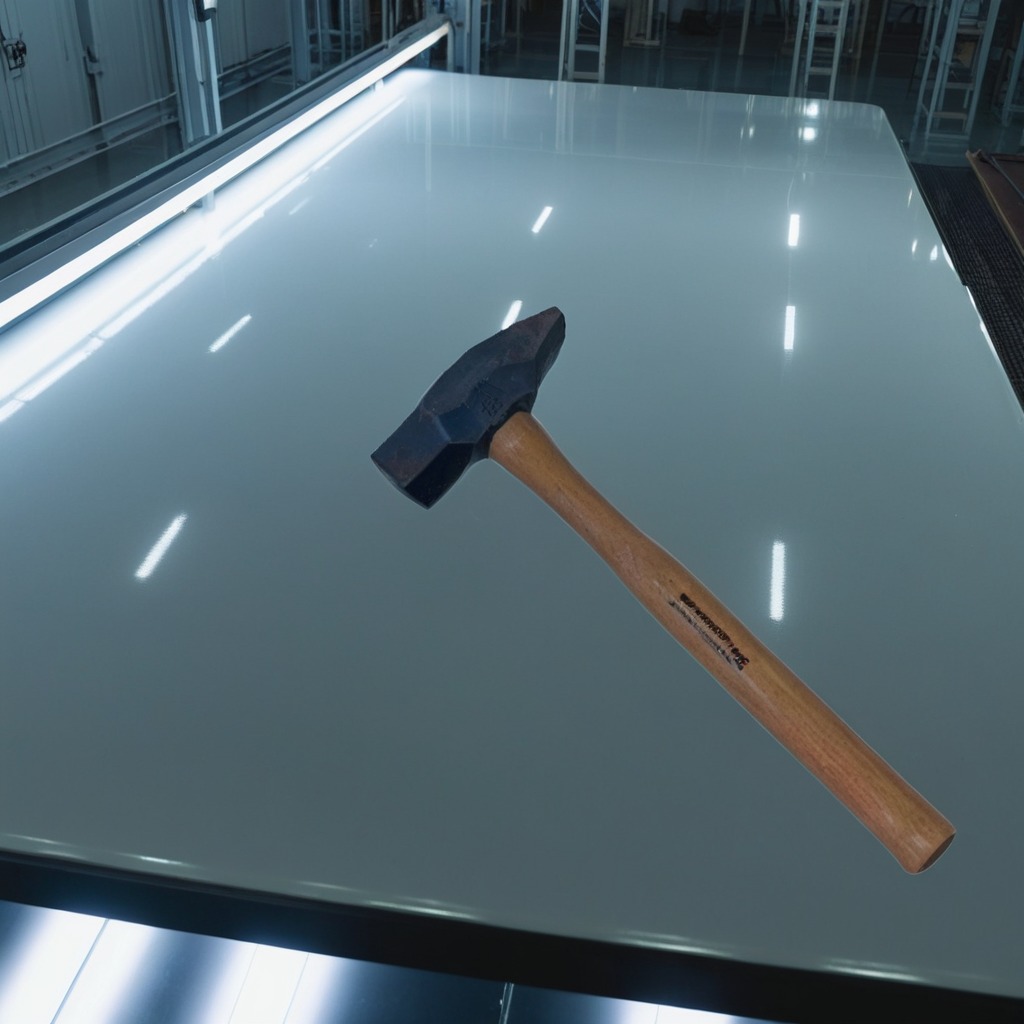
A hammer is lying on the high-gloss table in a ship maintenance bay industrial lighting.